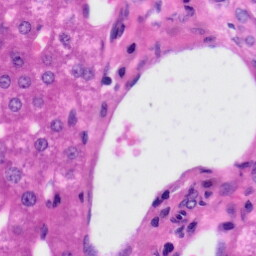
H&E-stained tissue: Liver